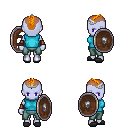
a pixel art fantasy rpg character, female body template, dark elf, purple skin, teal sleeveless shirt, teal pants, dark blonde short mohawk hairstyle, silver tiara, cloth bracers, gray slippers, shield, four views (front, back, left, right), 2x2 character sprite sheet, small pixel art, hard edges, no anti-aliasing